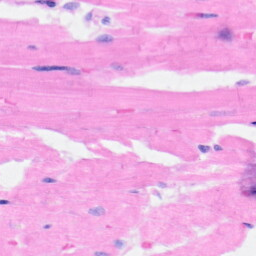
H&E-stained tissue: Heart